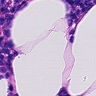
Metastatic tissue present: no